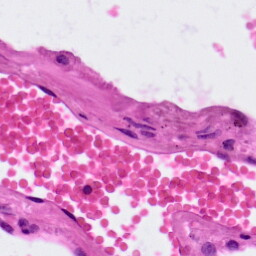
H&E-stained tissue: Lung